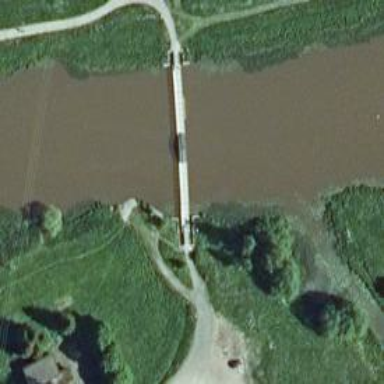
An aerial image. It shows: Floating bridge for cyclists.